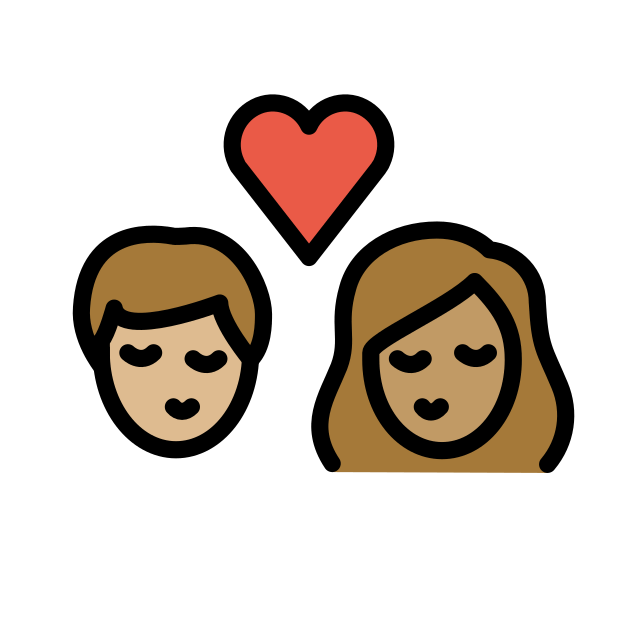
kiss: person, person, medium-light skin tone, medium skin tone